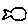
Label: fish